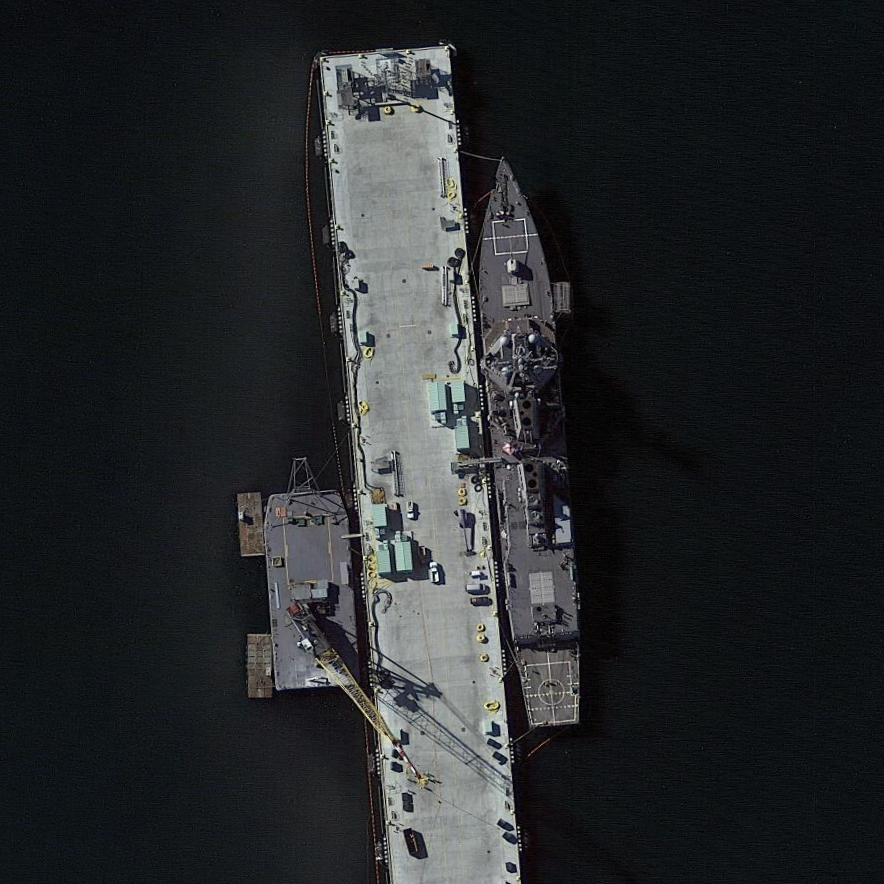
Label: destroyer